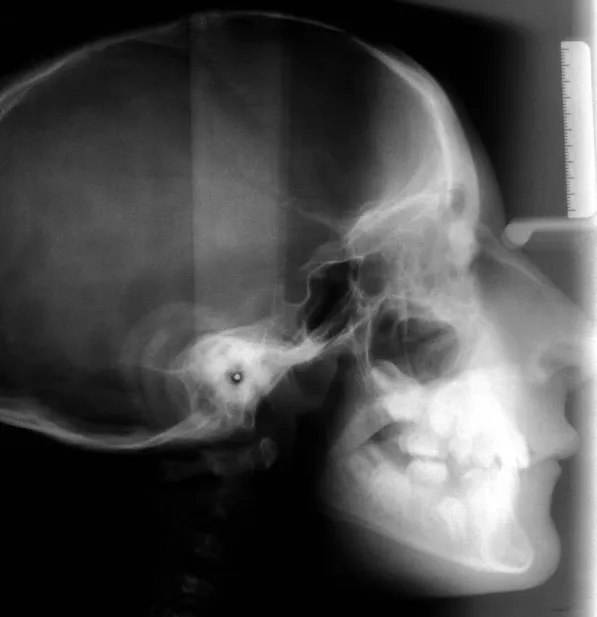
Lateral radiography views of the skull, with skeletal class II, ethmoid cell hypoplasia, frontal bone thickness, normal maxillary sinus and mild frontal hyperostosis.
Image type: radiology (x_ray)